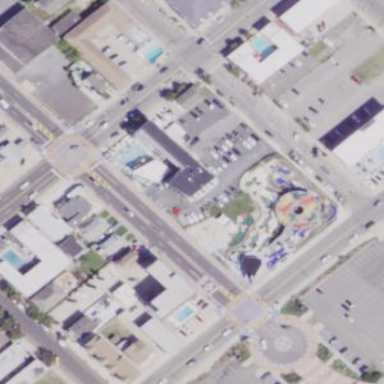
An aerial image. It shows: Miniature golf course.